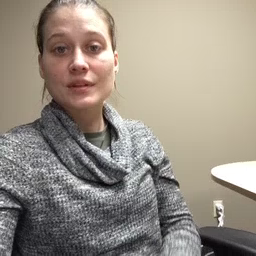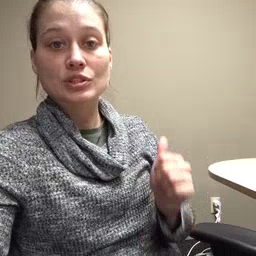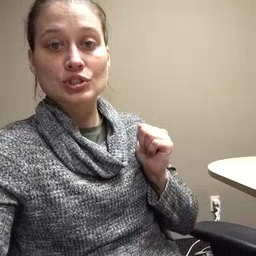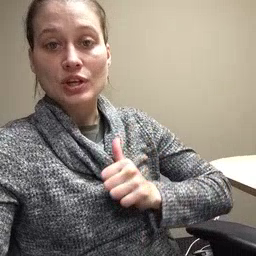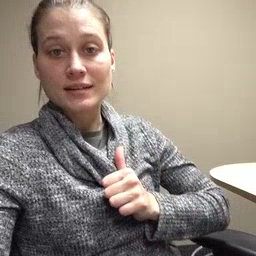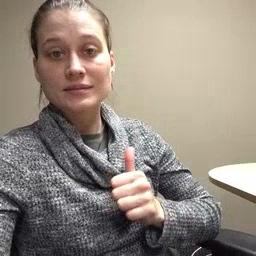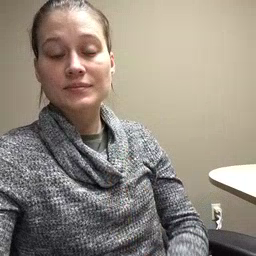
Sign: jacket